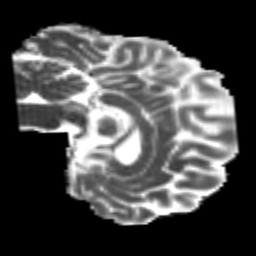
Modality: MD
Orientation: sagittal
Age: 22
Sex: male
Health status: healthy
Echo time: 0.074 s